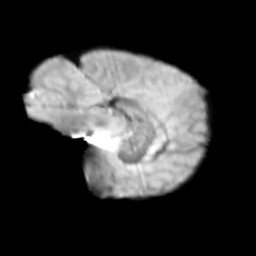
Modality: T2w
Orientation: sagittal
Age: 11
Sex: female
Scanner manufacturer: siemens
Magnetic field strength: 3 T
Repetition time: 3.8 s
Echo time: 0.07 s